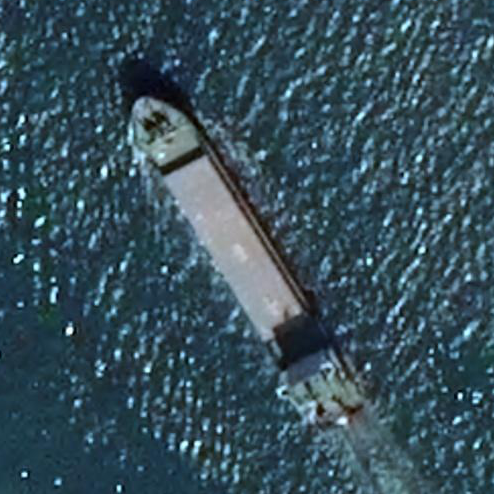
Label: civil